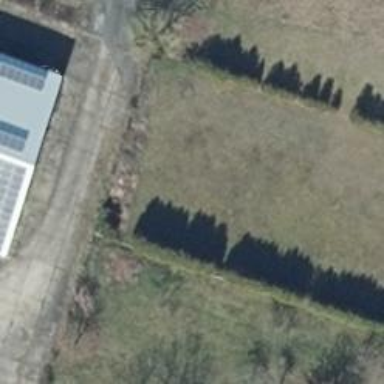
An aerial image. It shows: Row of evergreen needle-leaved trees.